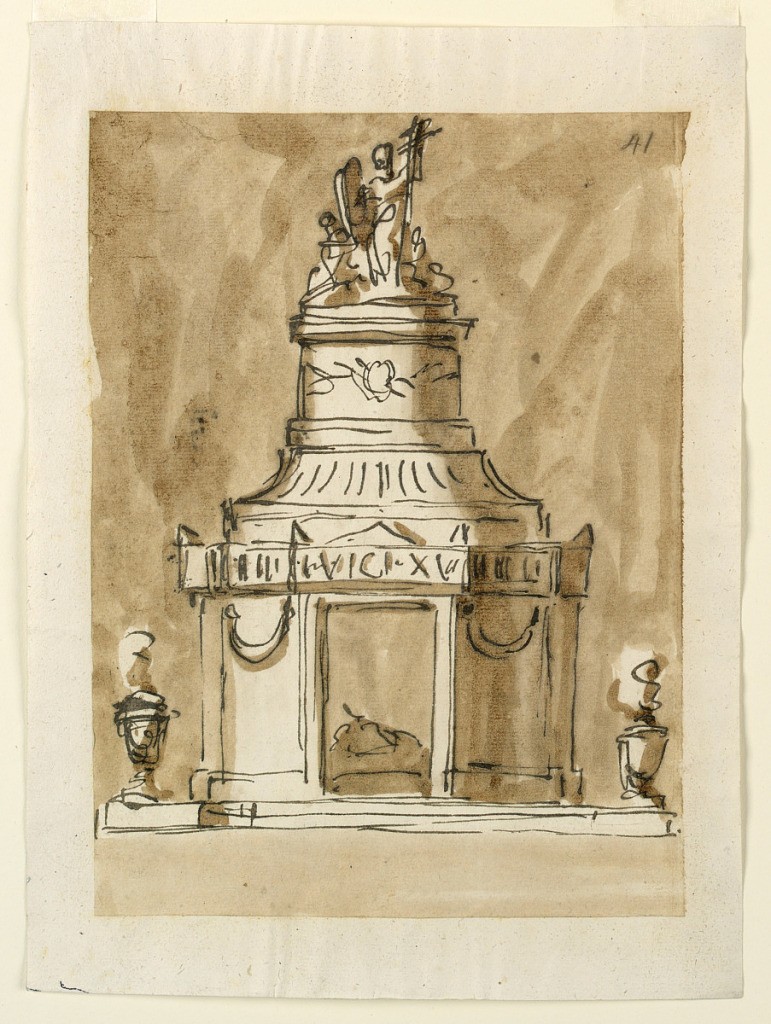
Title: Funeral Decorations for King Louis XVI of France
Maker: Giuseppe Barberi, Italian, 1746–1809
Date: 1793
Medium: Pen and brown ink, brush and brown wash on lined off-white laid paper
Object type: Drawing
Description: A variation of 1938-88-1306, the plan of the structure being octagonal. The inscription stands in the entablature, above which are the crestings in the shape of those of a sarcophagus. The short shaft of the pedestal stands upon high moulding; a convex one of them is fluted. On the top very sketchy a group as in 1938-88-1329.